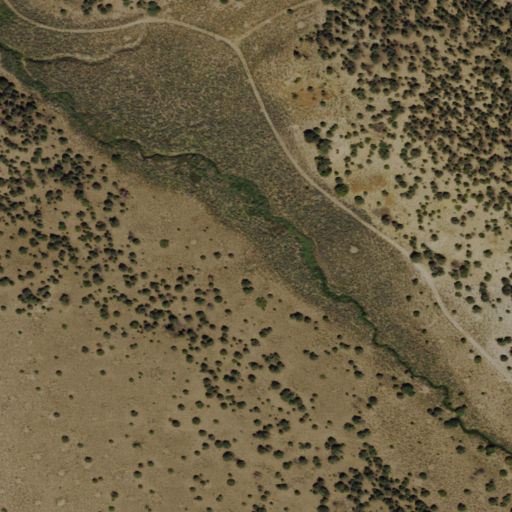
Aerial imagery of valley in Nevada named Marysville Canyon containing evergreen forest and shrub